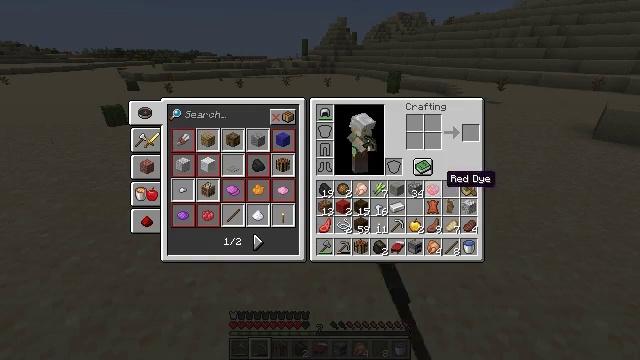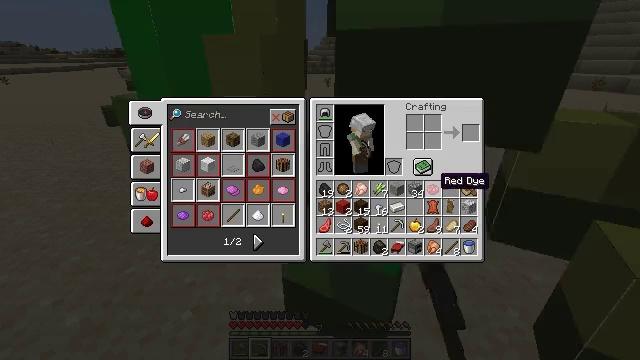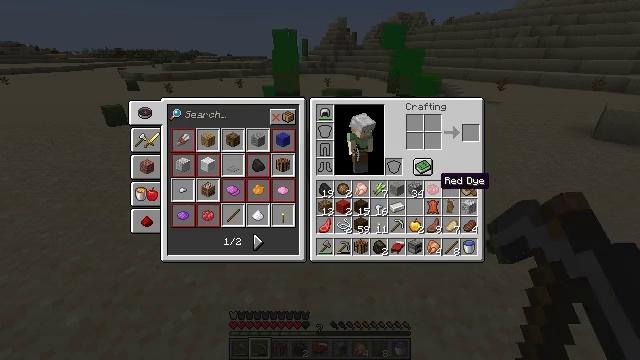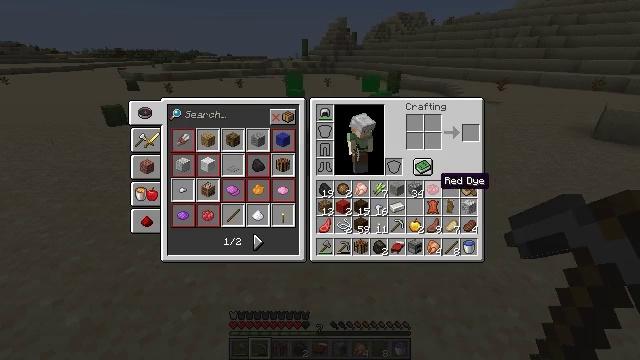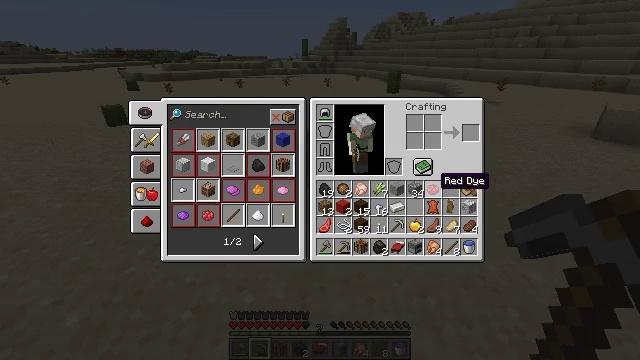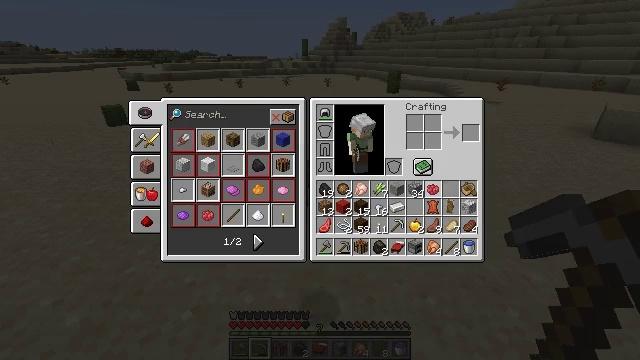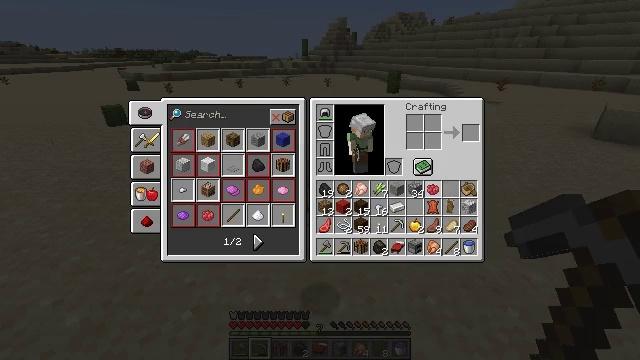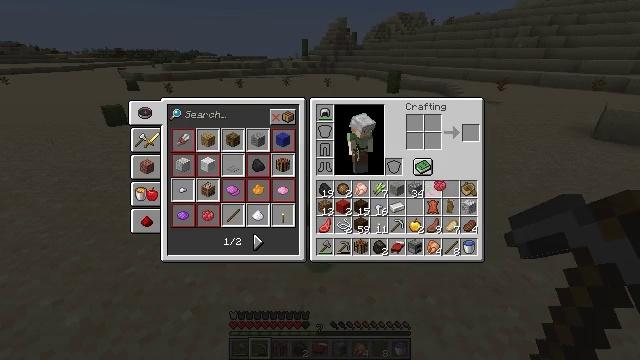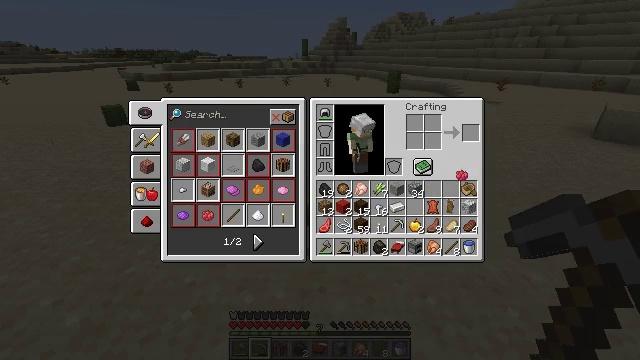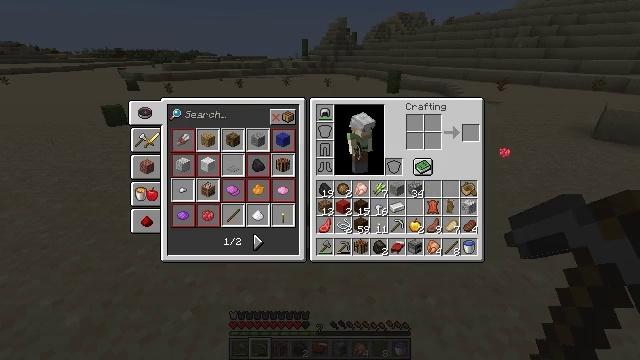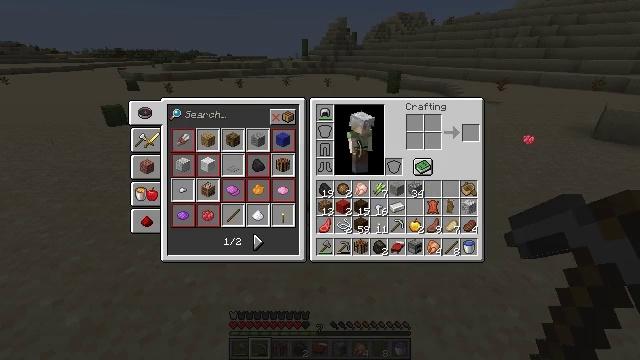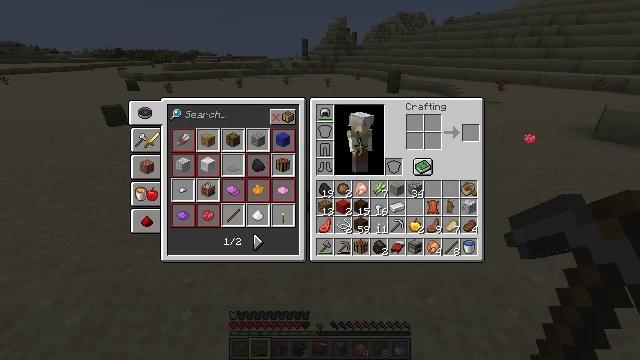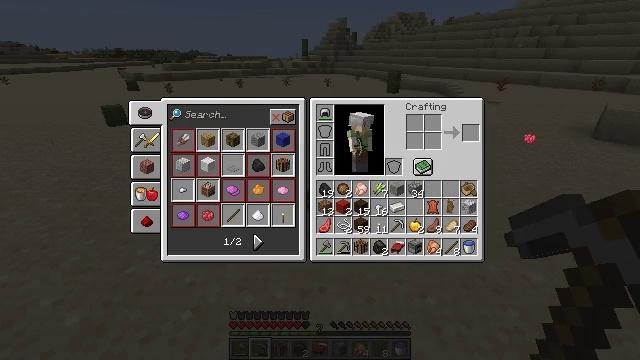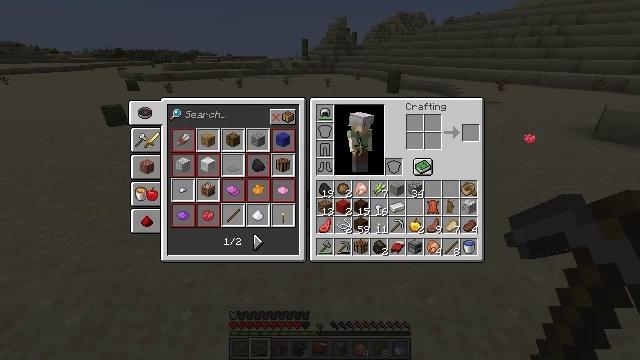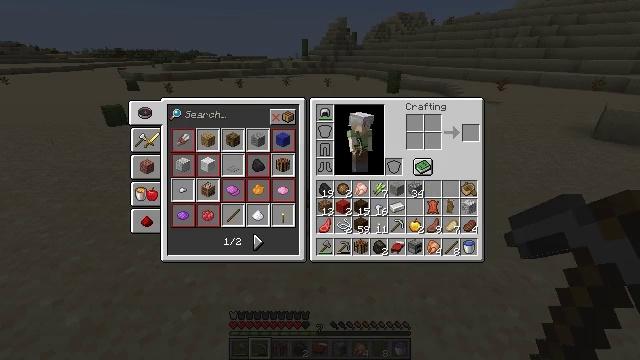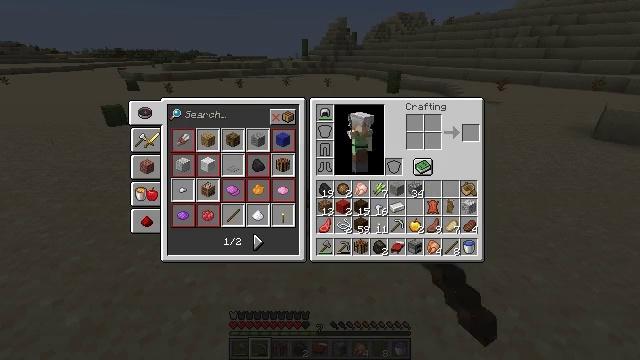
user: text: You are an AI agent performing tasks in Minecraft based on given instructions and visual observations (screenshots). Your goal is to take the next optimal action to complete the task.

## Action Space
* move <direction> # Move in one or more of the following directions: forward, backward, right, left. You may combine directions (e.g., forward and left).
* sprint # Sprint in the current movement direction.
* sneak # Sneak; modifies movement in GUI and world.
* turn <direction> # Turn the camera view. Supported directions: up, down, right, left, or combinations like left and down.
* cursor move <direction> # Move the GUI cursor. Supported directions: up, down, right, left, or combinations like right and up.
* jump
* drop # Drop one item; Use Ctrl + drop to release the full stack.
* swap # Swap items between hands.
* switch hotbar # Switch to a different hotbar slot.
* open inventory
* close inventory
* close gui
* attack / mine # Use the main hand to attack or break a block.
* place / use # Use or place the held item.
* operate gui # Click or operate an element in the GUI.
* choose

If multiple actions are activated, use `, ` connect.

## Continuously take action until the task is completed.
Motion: motion action
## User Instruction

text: Remove a red dye from the inventory.
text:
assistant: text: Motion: open gui
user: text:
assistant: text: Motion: no_op
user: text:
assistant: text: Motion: no_op
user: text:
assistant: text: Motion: no_op
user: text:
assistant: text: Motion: operate gui
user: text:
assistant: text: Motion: operate gui
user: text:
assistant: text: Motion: cursor move right
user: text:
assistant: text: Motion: cursor move right and up
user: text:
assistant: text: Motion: cursor move right and up
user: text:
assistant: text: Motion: cursor move right and up
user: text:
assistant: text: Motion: no_op
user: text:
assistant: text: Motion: operate gui
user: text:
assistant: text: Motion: operate gui
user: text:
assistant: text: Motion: no_op
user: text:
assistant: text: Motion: cursor move left
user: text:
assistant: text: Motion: cursor move left
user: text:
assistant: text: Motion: cursor move left and down
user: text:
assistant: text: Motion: cursor move left
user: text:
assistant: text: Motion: no_op